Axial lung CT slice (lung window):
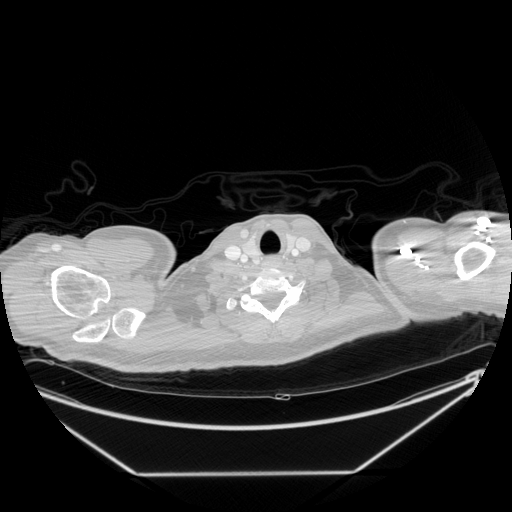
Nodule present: no